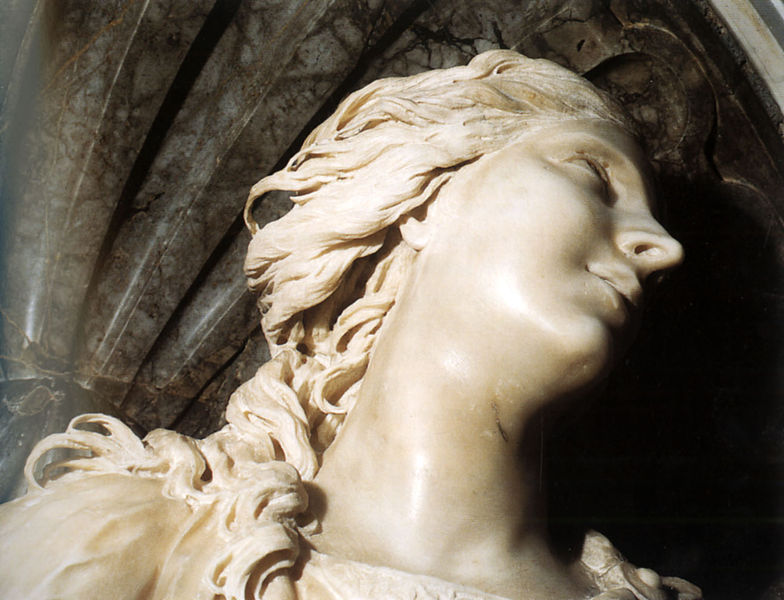
Titel: Skulptur der Hl. Bibiana
Künstler: Giovanni Lorenzo Bernini
Standort: Rom, Kirche St. Bibiana (EU - I - Latium)
Schlagwörter: kopf, schatten, weiß, frau, frisur, haar, licht, marmor, mund, nase, ohr, stirn, augen, hals, auge, haare, locken, skulptur, bogen, zopf, detail, plastik, wange, abgewandt, nische, gewölbe, nasenloch, muschel, ewand, marmaor